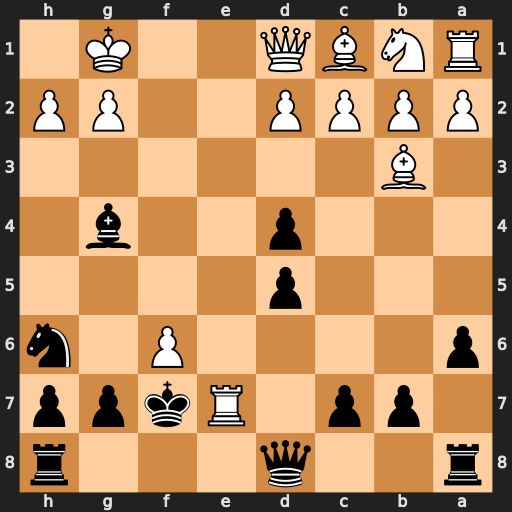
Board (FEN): r2q3r/1pp1Rkpp/p4P1n/3p4/3p2b1/1B6/PPPP2PP/RNBQ2K1
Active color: b
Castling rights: -
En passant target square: -
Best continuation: Qxe7 fxe7 Bxd1